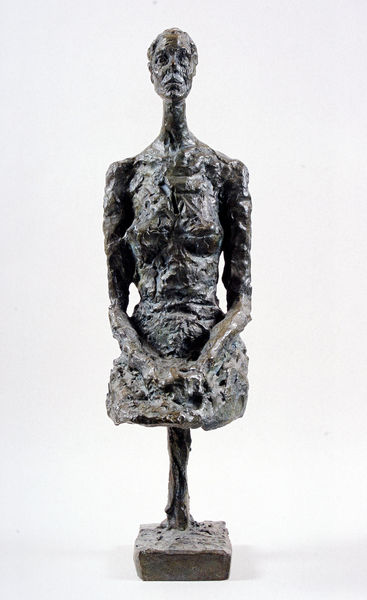
Titel: Grand femme assise, Große sitzende Frau
Künstler: Alberto Giacometti
Standort: Paris
Institution: Fondation Alberto et Annette Giacometti
Schlagwörter: mann, weiß, grün, brust, frau, grau, licht, schwarz, arme, gesicht, sockel, skulptur, taille, büste, bronze, plastik, plinthe, oberkörper, foto, hüfte, giacometti, körpergesicht